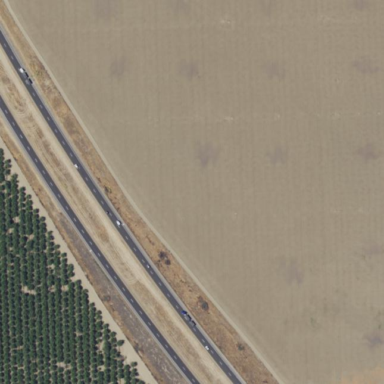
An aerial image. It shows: Almond orchard with rows of almond trees.